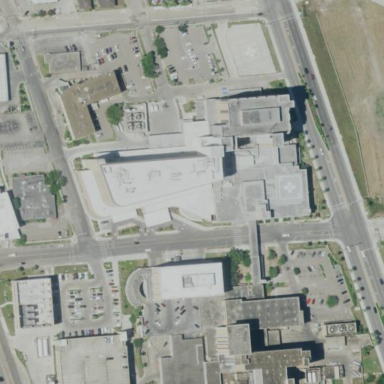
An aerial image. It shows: Healthcare facility identified as hospital.